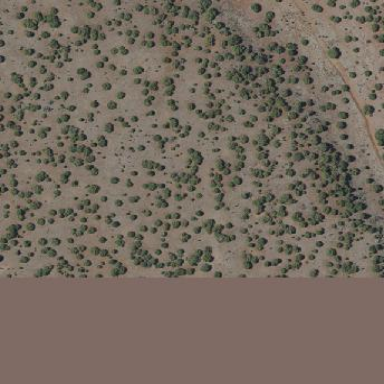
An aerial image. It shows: Patch of scrub vegetation.